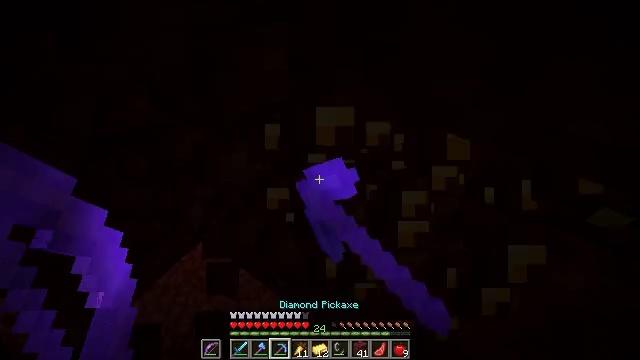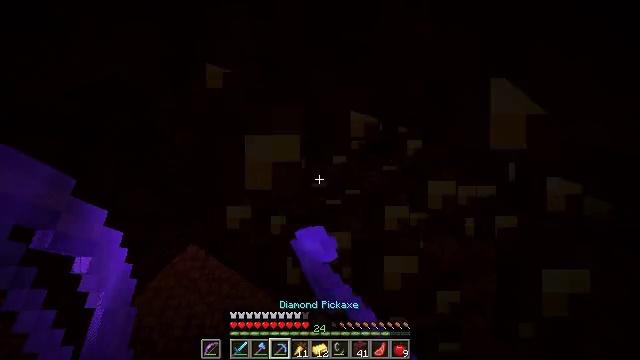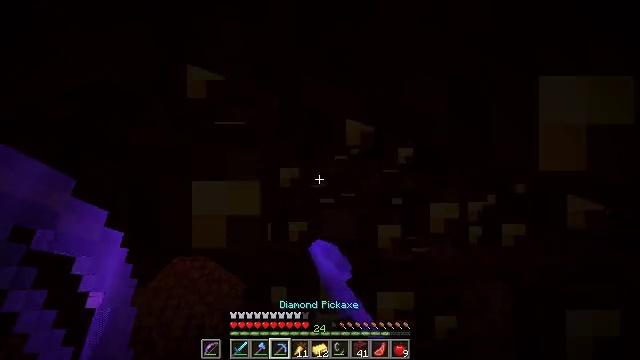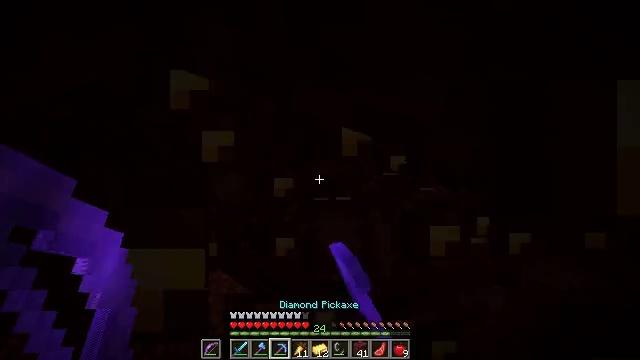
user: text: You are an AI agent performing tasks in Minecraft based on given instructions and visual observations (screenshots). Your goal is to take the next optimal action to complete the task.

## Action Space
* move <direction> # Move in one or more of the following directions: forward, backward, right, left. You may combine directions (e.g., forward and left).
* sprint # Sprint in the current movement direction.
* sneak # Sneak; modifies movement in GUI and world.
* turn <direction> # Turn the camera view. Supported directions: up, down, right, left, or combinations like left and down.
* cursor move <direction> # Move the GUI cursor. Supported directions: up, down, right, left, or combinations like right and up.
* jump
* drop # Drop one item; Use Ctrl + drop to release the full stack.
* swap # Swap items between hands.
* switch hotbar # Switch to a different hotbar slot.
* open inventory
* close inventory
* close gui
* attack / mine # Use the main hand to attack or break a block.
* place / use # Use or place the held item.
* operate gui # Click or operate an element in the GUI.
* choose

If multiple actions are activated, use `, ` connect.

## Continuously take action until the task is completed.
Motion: motion action
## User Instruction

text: Gather nether gold ore using a pickaxe.
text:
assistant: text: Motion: move forward, sneak, turn right and down, attack / mine
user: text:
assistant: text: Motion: move forward, sneak, attack / mine
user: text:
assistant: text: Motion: move forward, sneak, attack / mine
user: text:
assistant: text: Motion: sneak, attack / mine